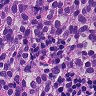
Metastatic tissue present: yes